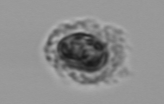
Label: Emiliania_huxleyi